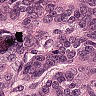
Metastatic tissue present: yes